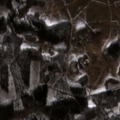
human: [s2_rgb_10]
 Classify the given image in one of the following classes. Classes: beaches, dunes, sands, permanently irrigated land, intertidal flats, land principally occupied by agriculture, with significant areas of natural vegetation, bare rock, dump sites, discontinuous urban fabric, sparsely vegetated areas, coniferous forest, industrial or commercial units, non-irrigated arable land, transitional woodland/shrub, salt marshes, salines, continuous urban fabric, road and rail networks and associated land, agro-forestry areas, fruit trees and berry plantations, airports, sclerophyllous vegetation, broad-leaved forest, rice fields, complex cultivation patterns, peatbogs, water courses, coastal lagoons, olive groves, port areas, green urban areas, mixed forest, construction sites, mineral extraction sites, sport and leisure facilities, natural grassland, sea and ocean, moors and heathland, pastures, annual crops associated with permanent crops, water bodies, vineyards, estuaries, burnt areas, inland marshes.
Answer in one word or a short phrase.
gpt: pastures, complex cultivation patterns, land principally occupied by agriculture, with significant areas of natural vegetation, broad-leaved forest, mixed forest